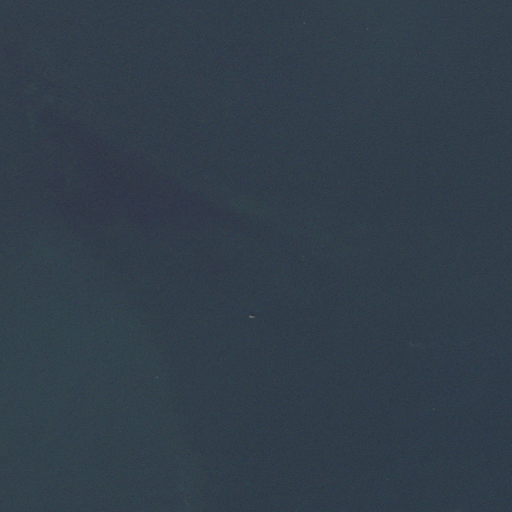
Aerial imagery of bar in Massachusetts named False Spit containing only open water